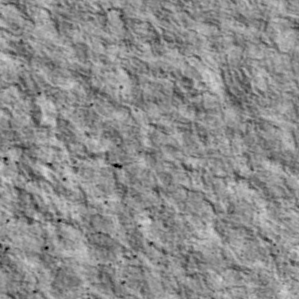
Label: non_frost